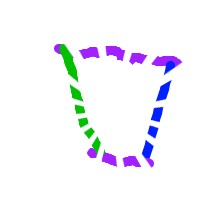
Shape: trapezoid